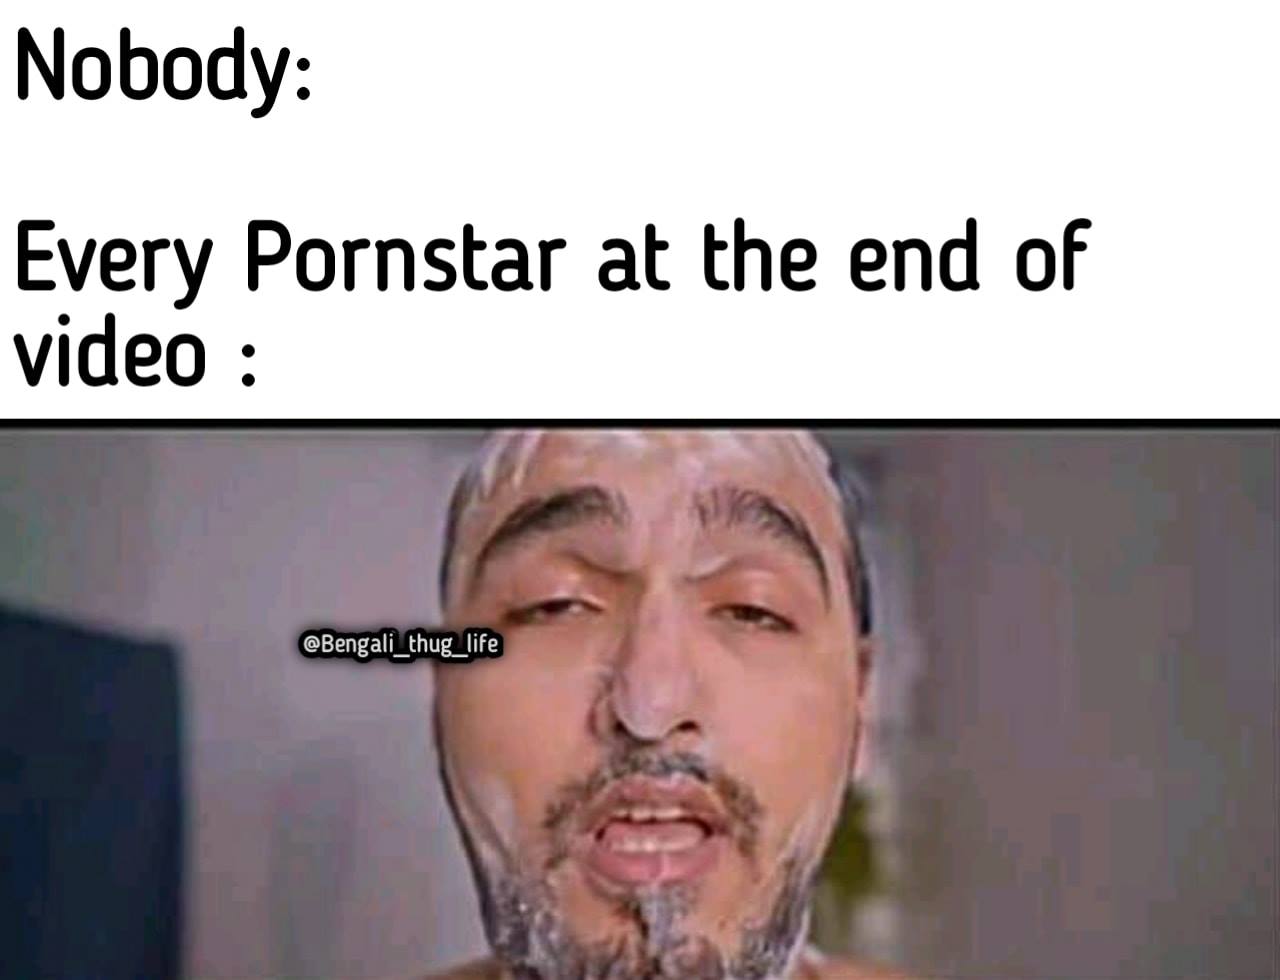
Caption: Nobody:  Every Pornstar at the end of video :
Label: hate